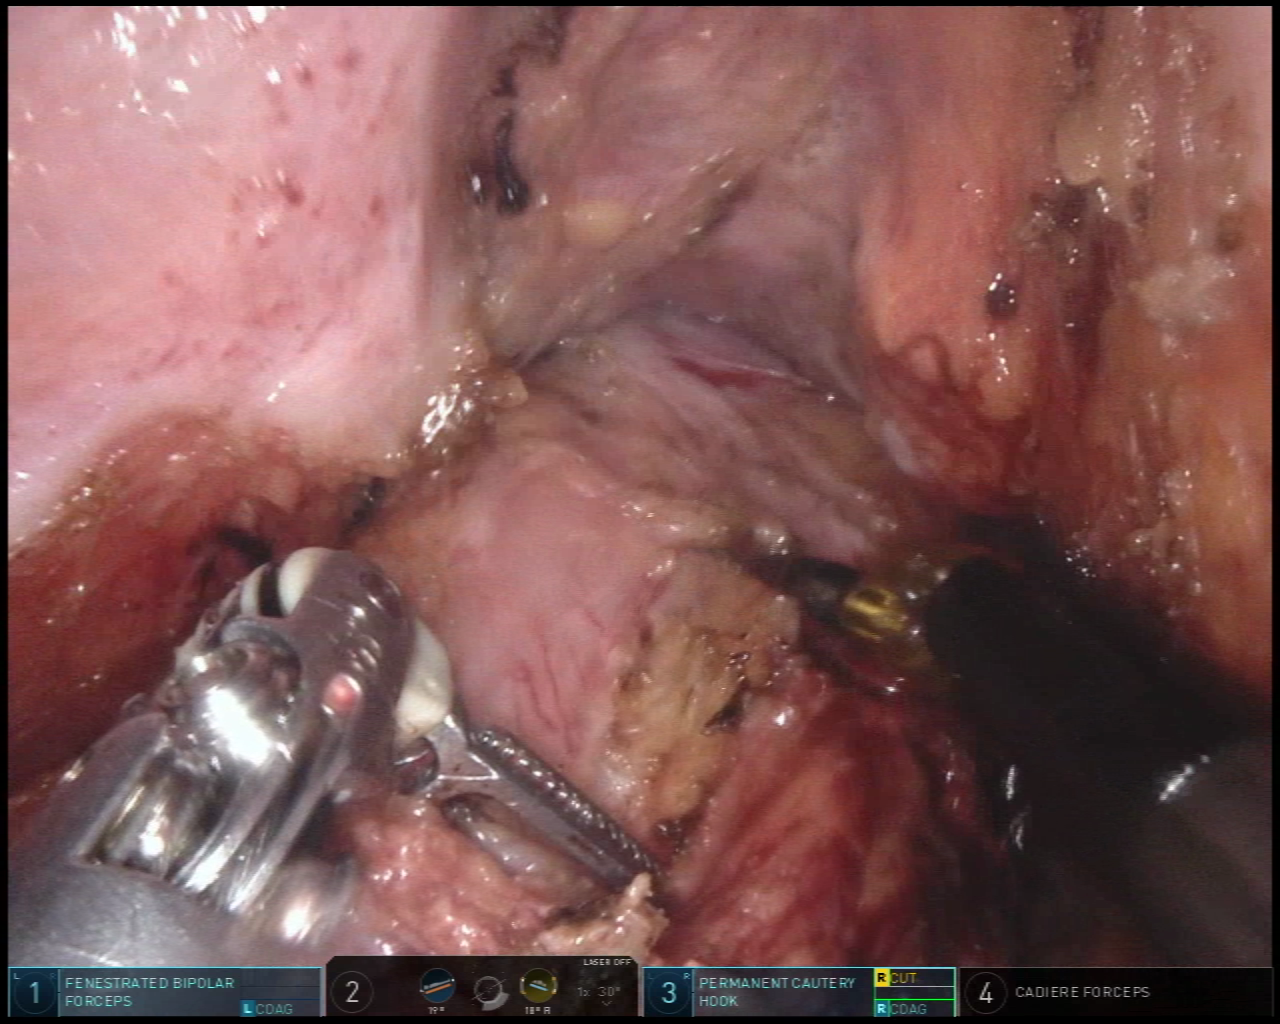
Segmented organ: vesicular_glands
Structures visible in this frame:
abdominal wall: no
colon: no
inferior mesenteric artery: no
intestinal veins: no
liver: no
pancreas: no
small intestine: no
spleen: no
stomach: no
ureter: no
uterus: no
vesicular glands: yes